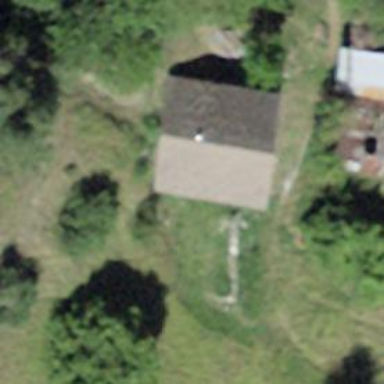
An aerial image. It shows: Detached building.